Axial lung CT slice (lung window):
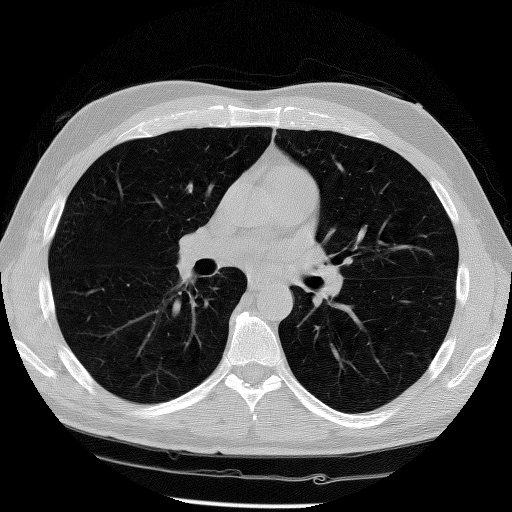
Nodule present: no